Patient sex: M
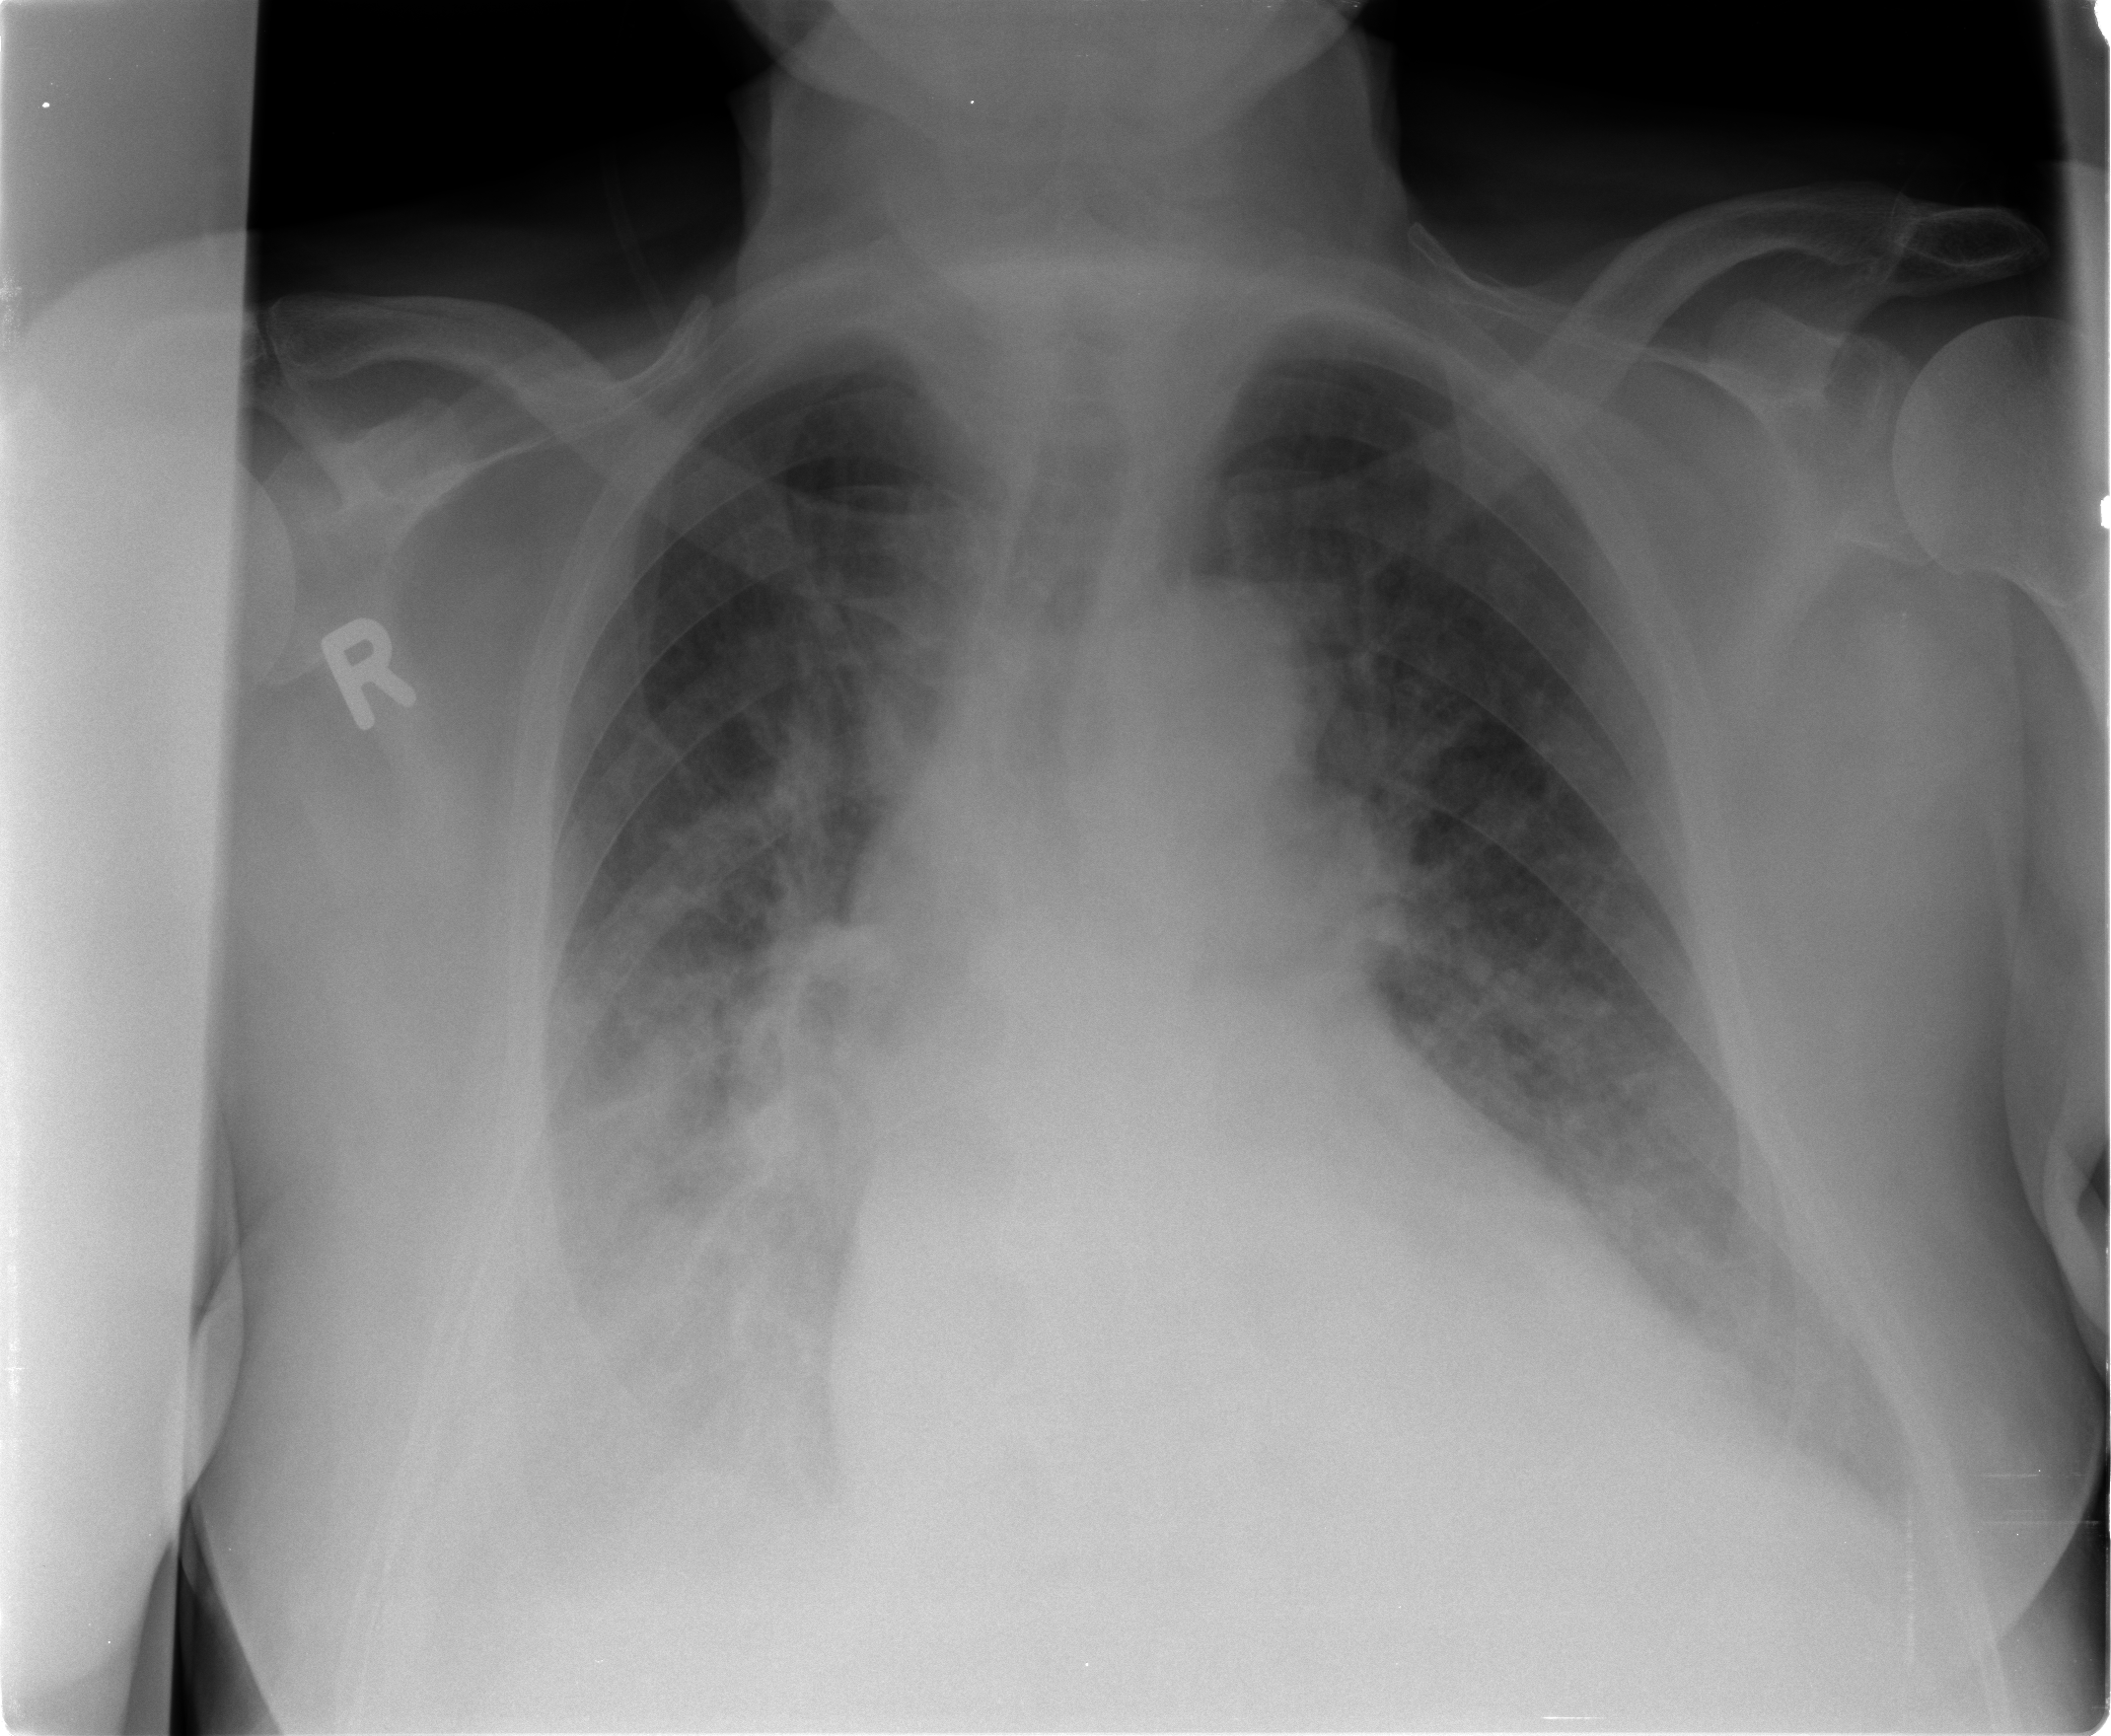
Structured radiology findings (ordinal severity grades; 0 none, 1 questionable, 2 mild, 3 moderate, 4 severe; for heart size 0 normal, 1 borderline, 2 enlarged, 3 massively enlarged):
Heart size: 2
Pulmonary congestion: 2
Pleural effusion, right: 2
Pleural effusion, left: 0
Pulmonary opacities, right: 2
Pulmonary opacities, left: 2
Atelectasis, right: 2
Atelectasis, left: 2